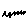
Label: zigzag